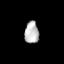
Tissue: lung
Cell type: Endothelial cells
Senescence score: 0.6974
Nuclear area (px): 309
Mean DAPI intensity: 182.583